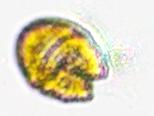
Label: Akashiwo